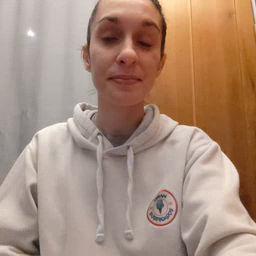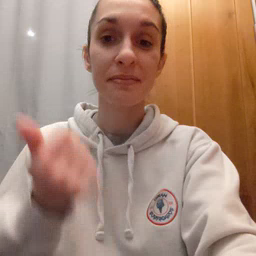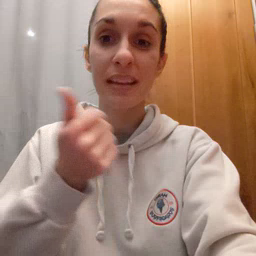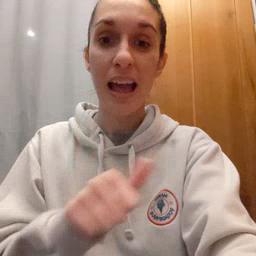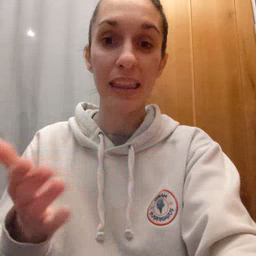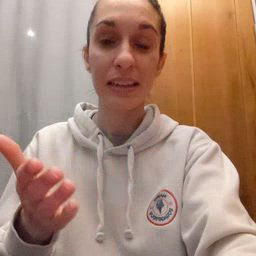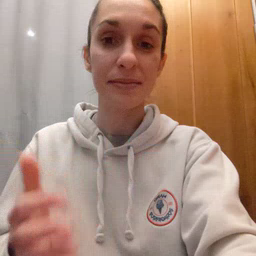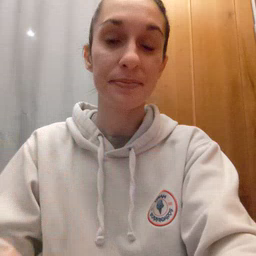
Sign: any